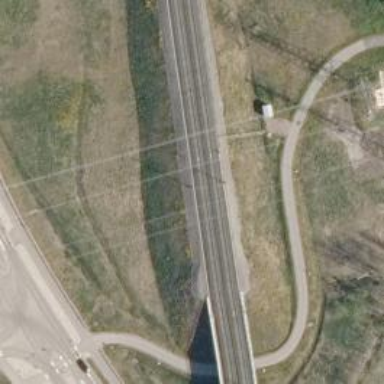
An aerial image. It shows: Railway signal with catenary mast.